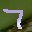
Label: 7